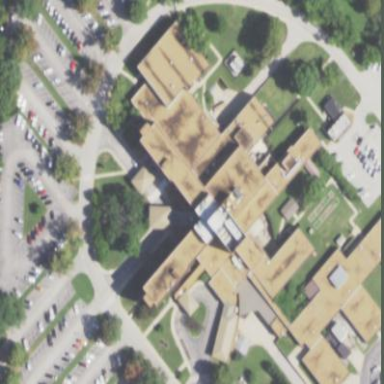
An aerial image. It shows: Hospital building.